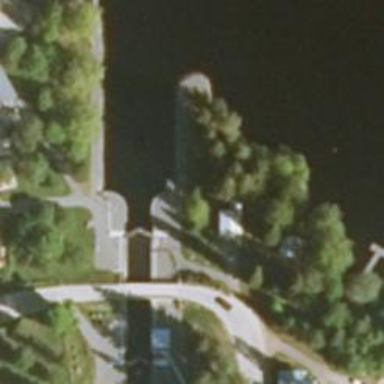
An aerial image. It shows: Lock gate on waterway.